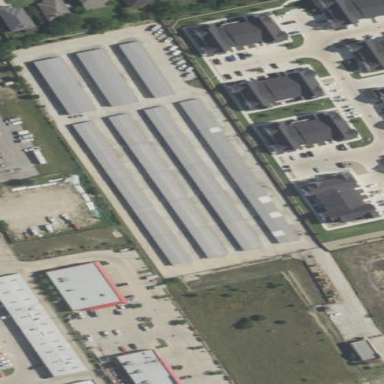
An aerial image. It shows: Warehouse building.